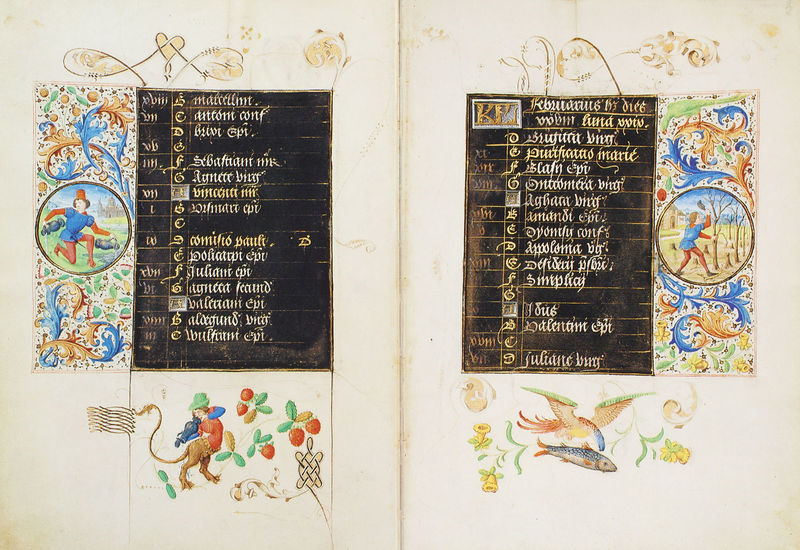
Titel: Stundenbuch der Maria von Burgund
Künstler: Liévin van Lathem
Institution: Wien, Österreichische Nationalbibliothek
Schlagwörter: blau, vogel, weiß, bäume, menschen, schwarz, symbol, zeichnung, hund, obst, rot, tier, malerei, ornament, gold, blatt, pflanzen, schwanz, schrift, italien, farbe, ornamente, verzierung, buch, stich, seite, illustration, scharz, text, überschrift, fisch, zierde, register, jahreszeit, symbole, tabelle, kapitel, zeichnungen, latein, lateinisch, initial, buchmalerei, erdbeere, laten, liste, buchschmuck, sprache, illumination, inhaltsverzeichnis